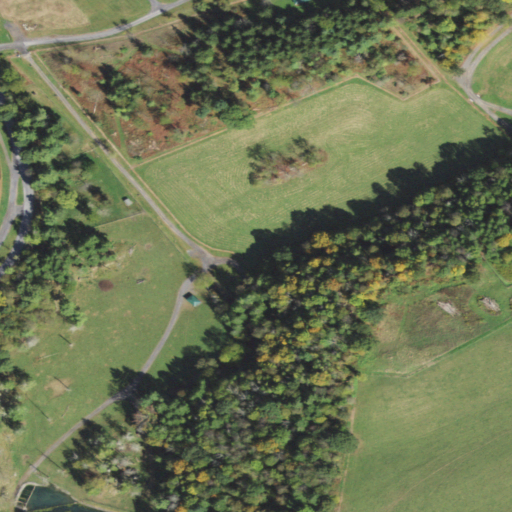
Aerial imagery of valley in Pennsylvania named Brush Valley containing pasture, deciduous forest, mixed forest, grassland, evergreen forest, open development, medium intensity development, and low intensity development